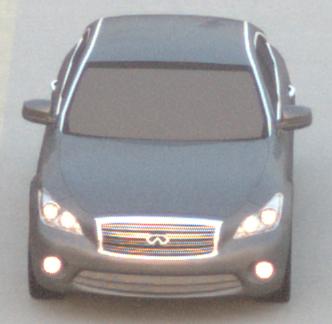
Make: Infiniti
Model: M 37
Detailed model: M (Y51)
Model produced from: 2010/10
Model produced until: 2013/11
Doors: 4
Color: gray
Road condition: dry road
Daytime: dawn
Contrast: low contrast